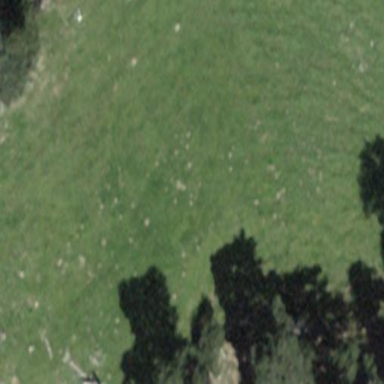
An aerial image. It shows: Beautiful meadow.